Field crop: maize
Growth stage: 2
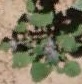
Species: chenopodium